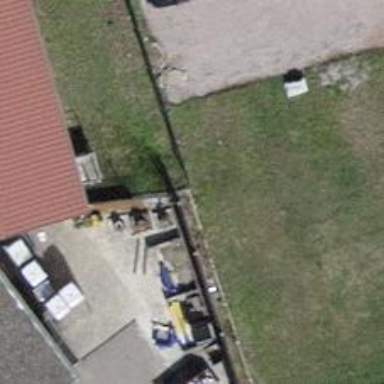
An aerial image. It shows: Fence.